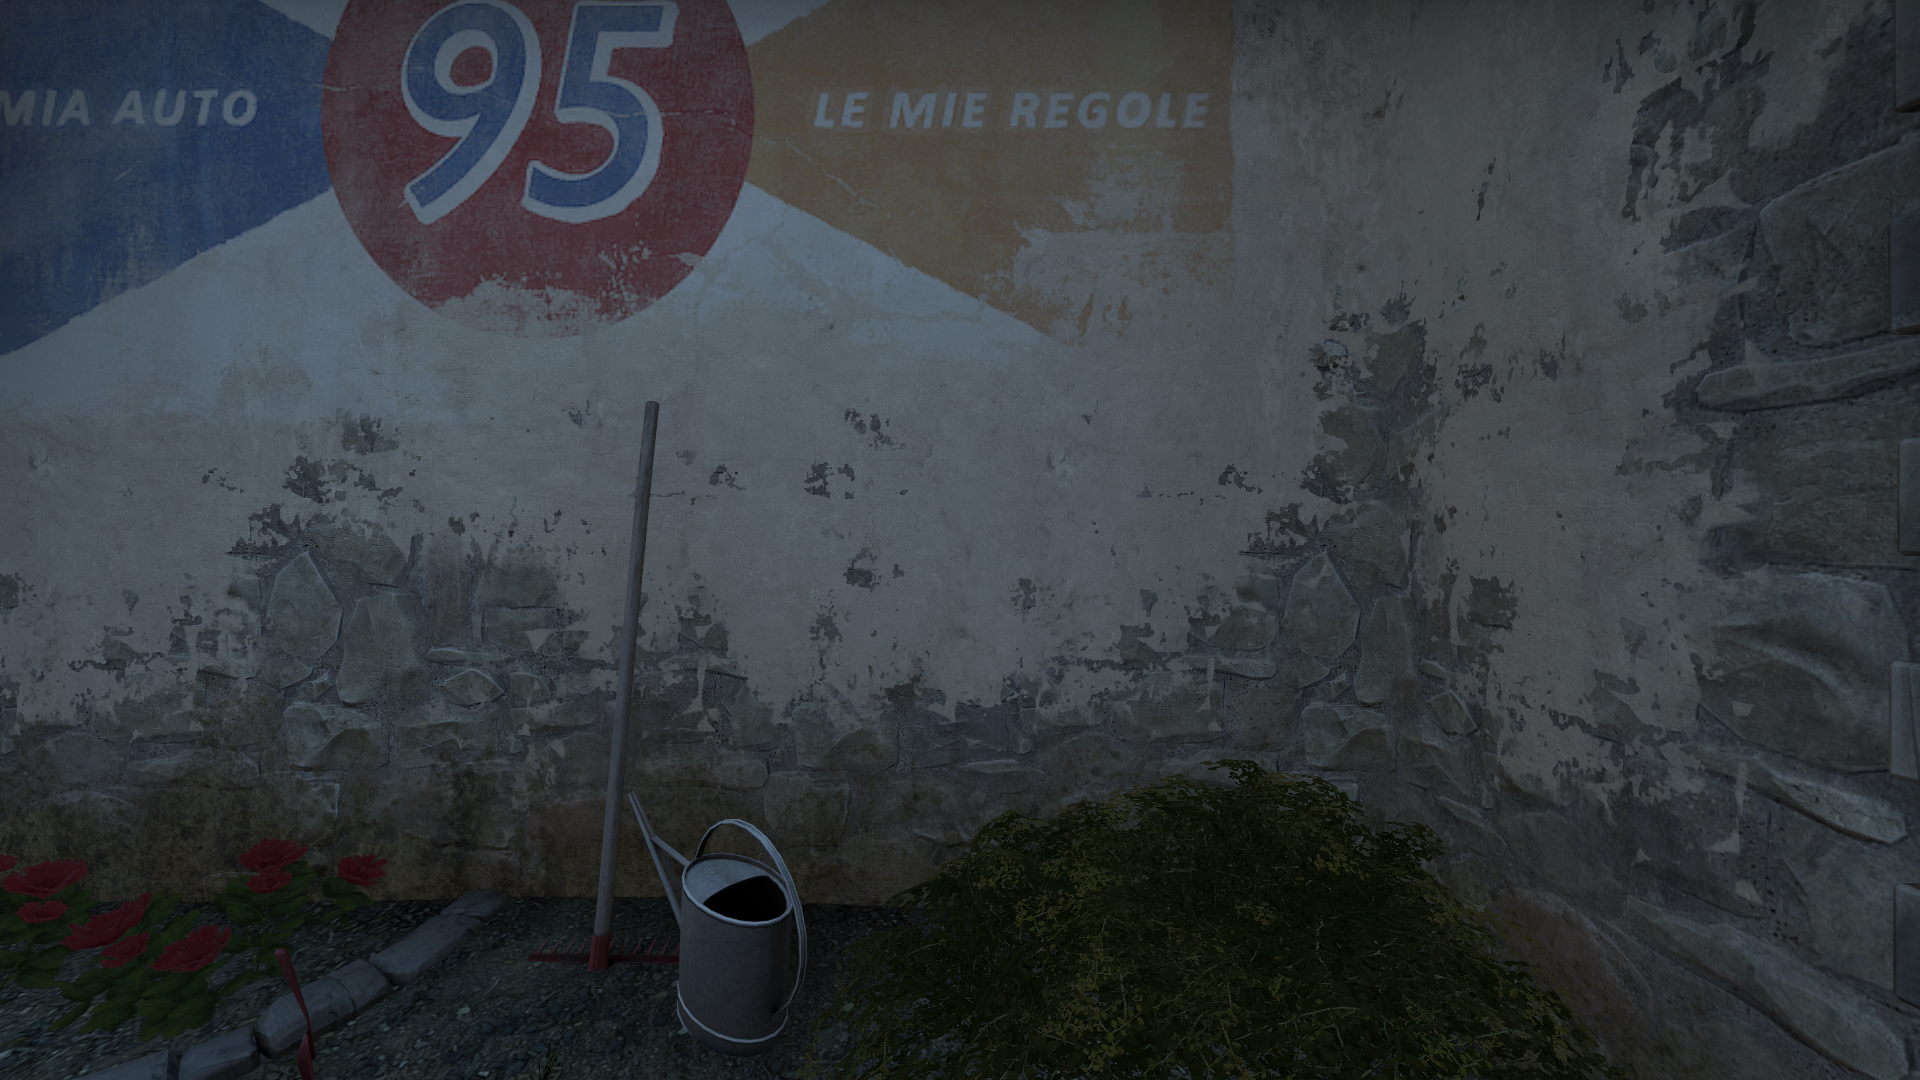
Map: de_inferno